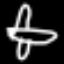
Label: airplane